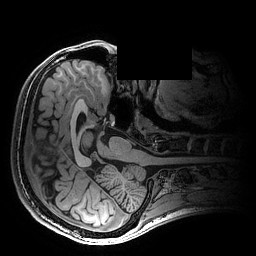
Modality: T1w
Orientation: axial
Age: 23
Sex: male
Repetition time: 0.0077 s
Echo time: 0.0034 s